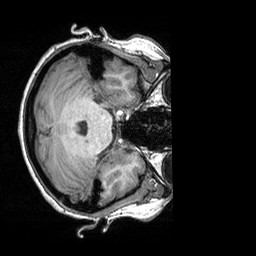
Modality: T1w
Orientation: axial
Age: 29
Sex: female
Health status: healthy
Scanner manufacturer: siemens
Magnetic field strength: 3 T
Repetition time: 2.3 s
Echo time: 0.00303 s